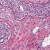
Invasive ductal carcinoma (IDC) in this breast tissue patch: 1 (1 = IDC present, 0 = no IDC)